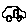
Label: car